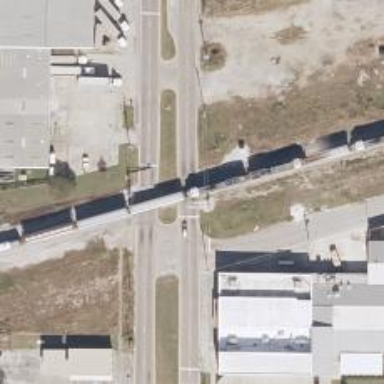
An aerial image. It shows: Railway level crossing.